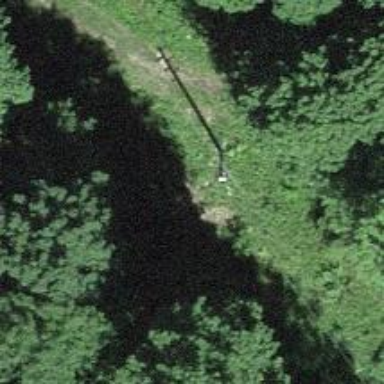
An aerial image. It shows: Power pole.